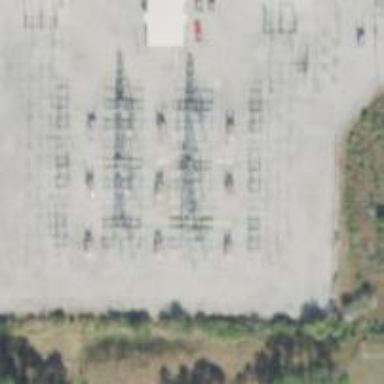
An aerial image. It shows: Switch for power supply.